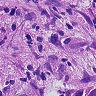
Metastatic tissue present: yes